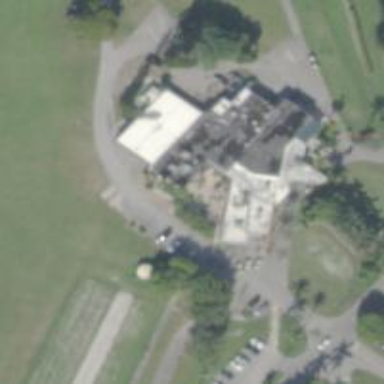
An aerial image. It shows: Clubhouse for golf.